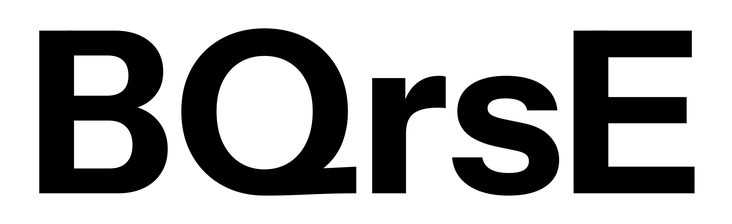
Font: InstrumentSans_Bold